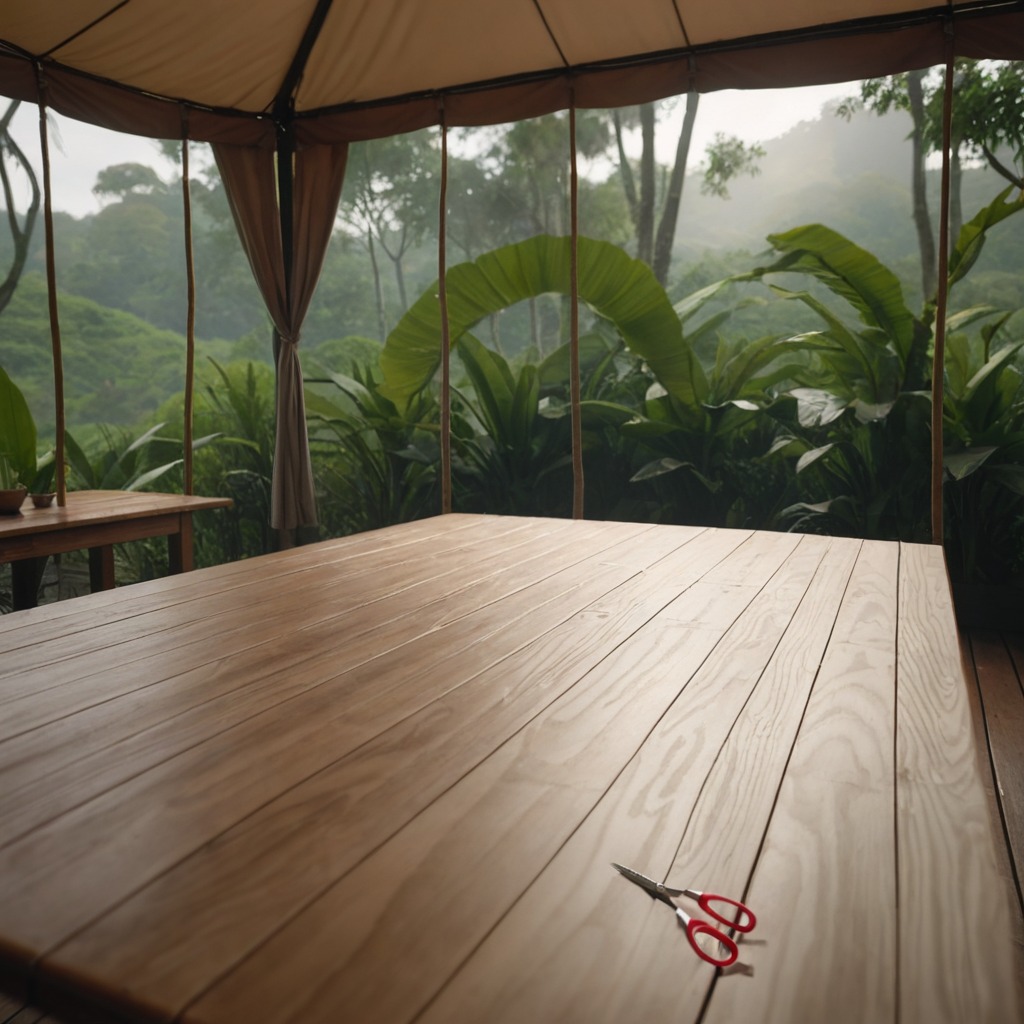
A scissor is lying on the wooden table.